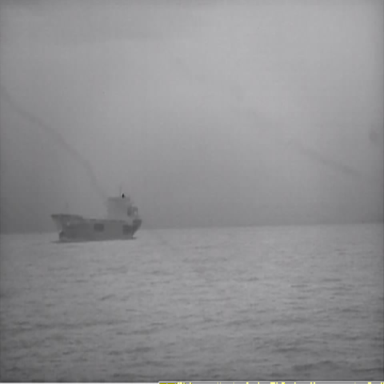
There is a liner in the infrared image.